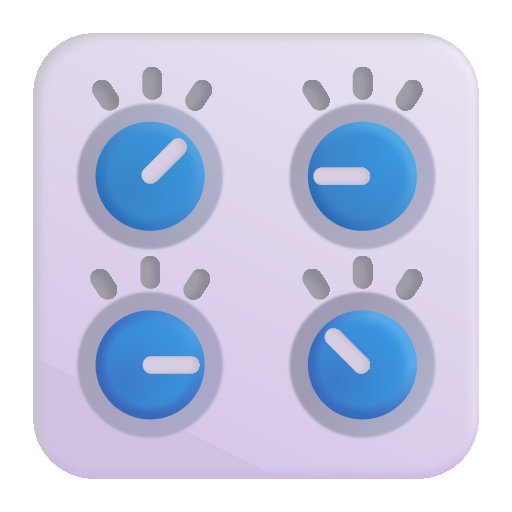
control knobs color